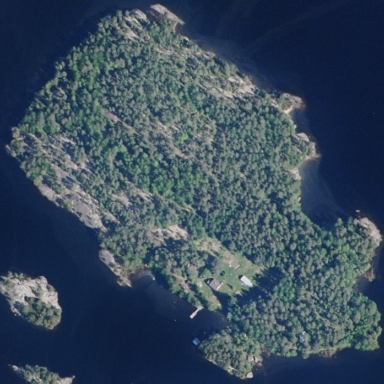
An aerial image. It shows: Island covered with woodland.